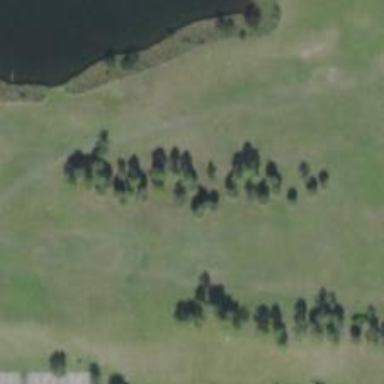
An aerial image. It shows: Disc golf hole.